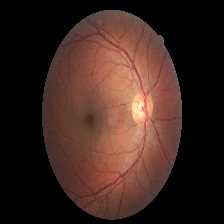
Diabetic retinopathy grade: Moderate